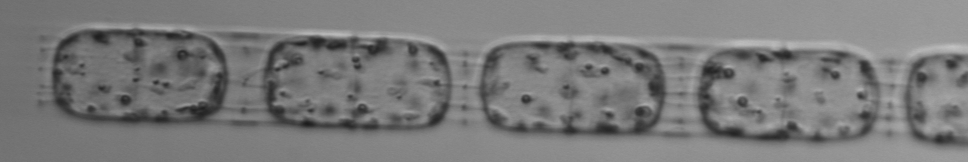
Label: Stephanopyxis